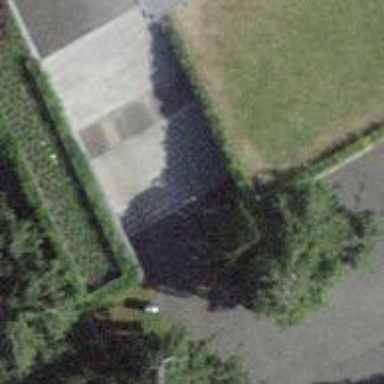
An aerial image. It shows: Set of steps on the road.